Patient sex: M
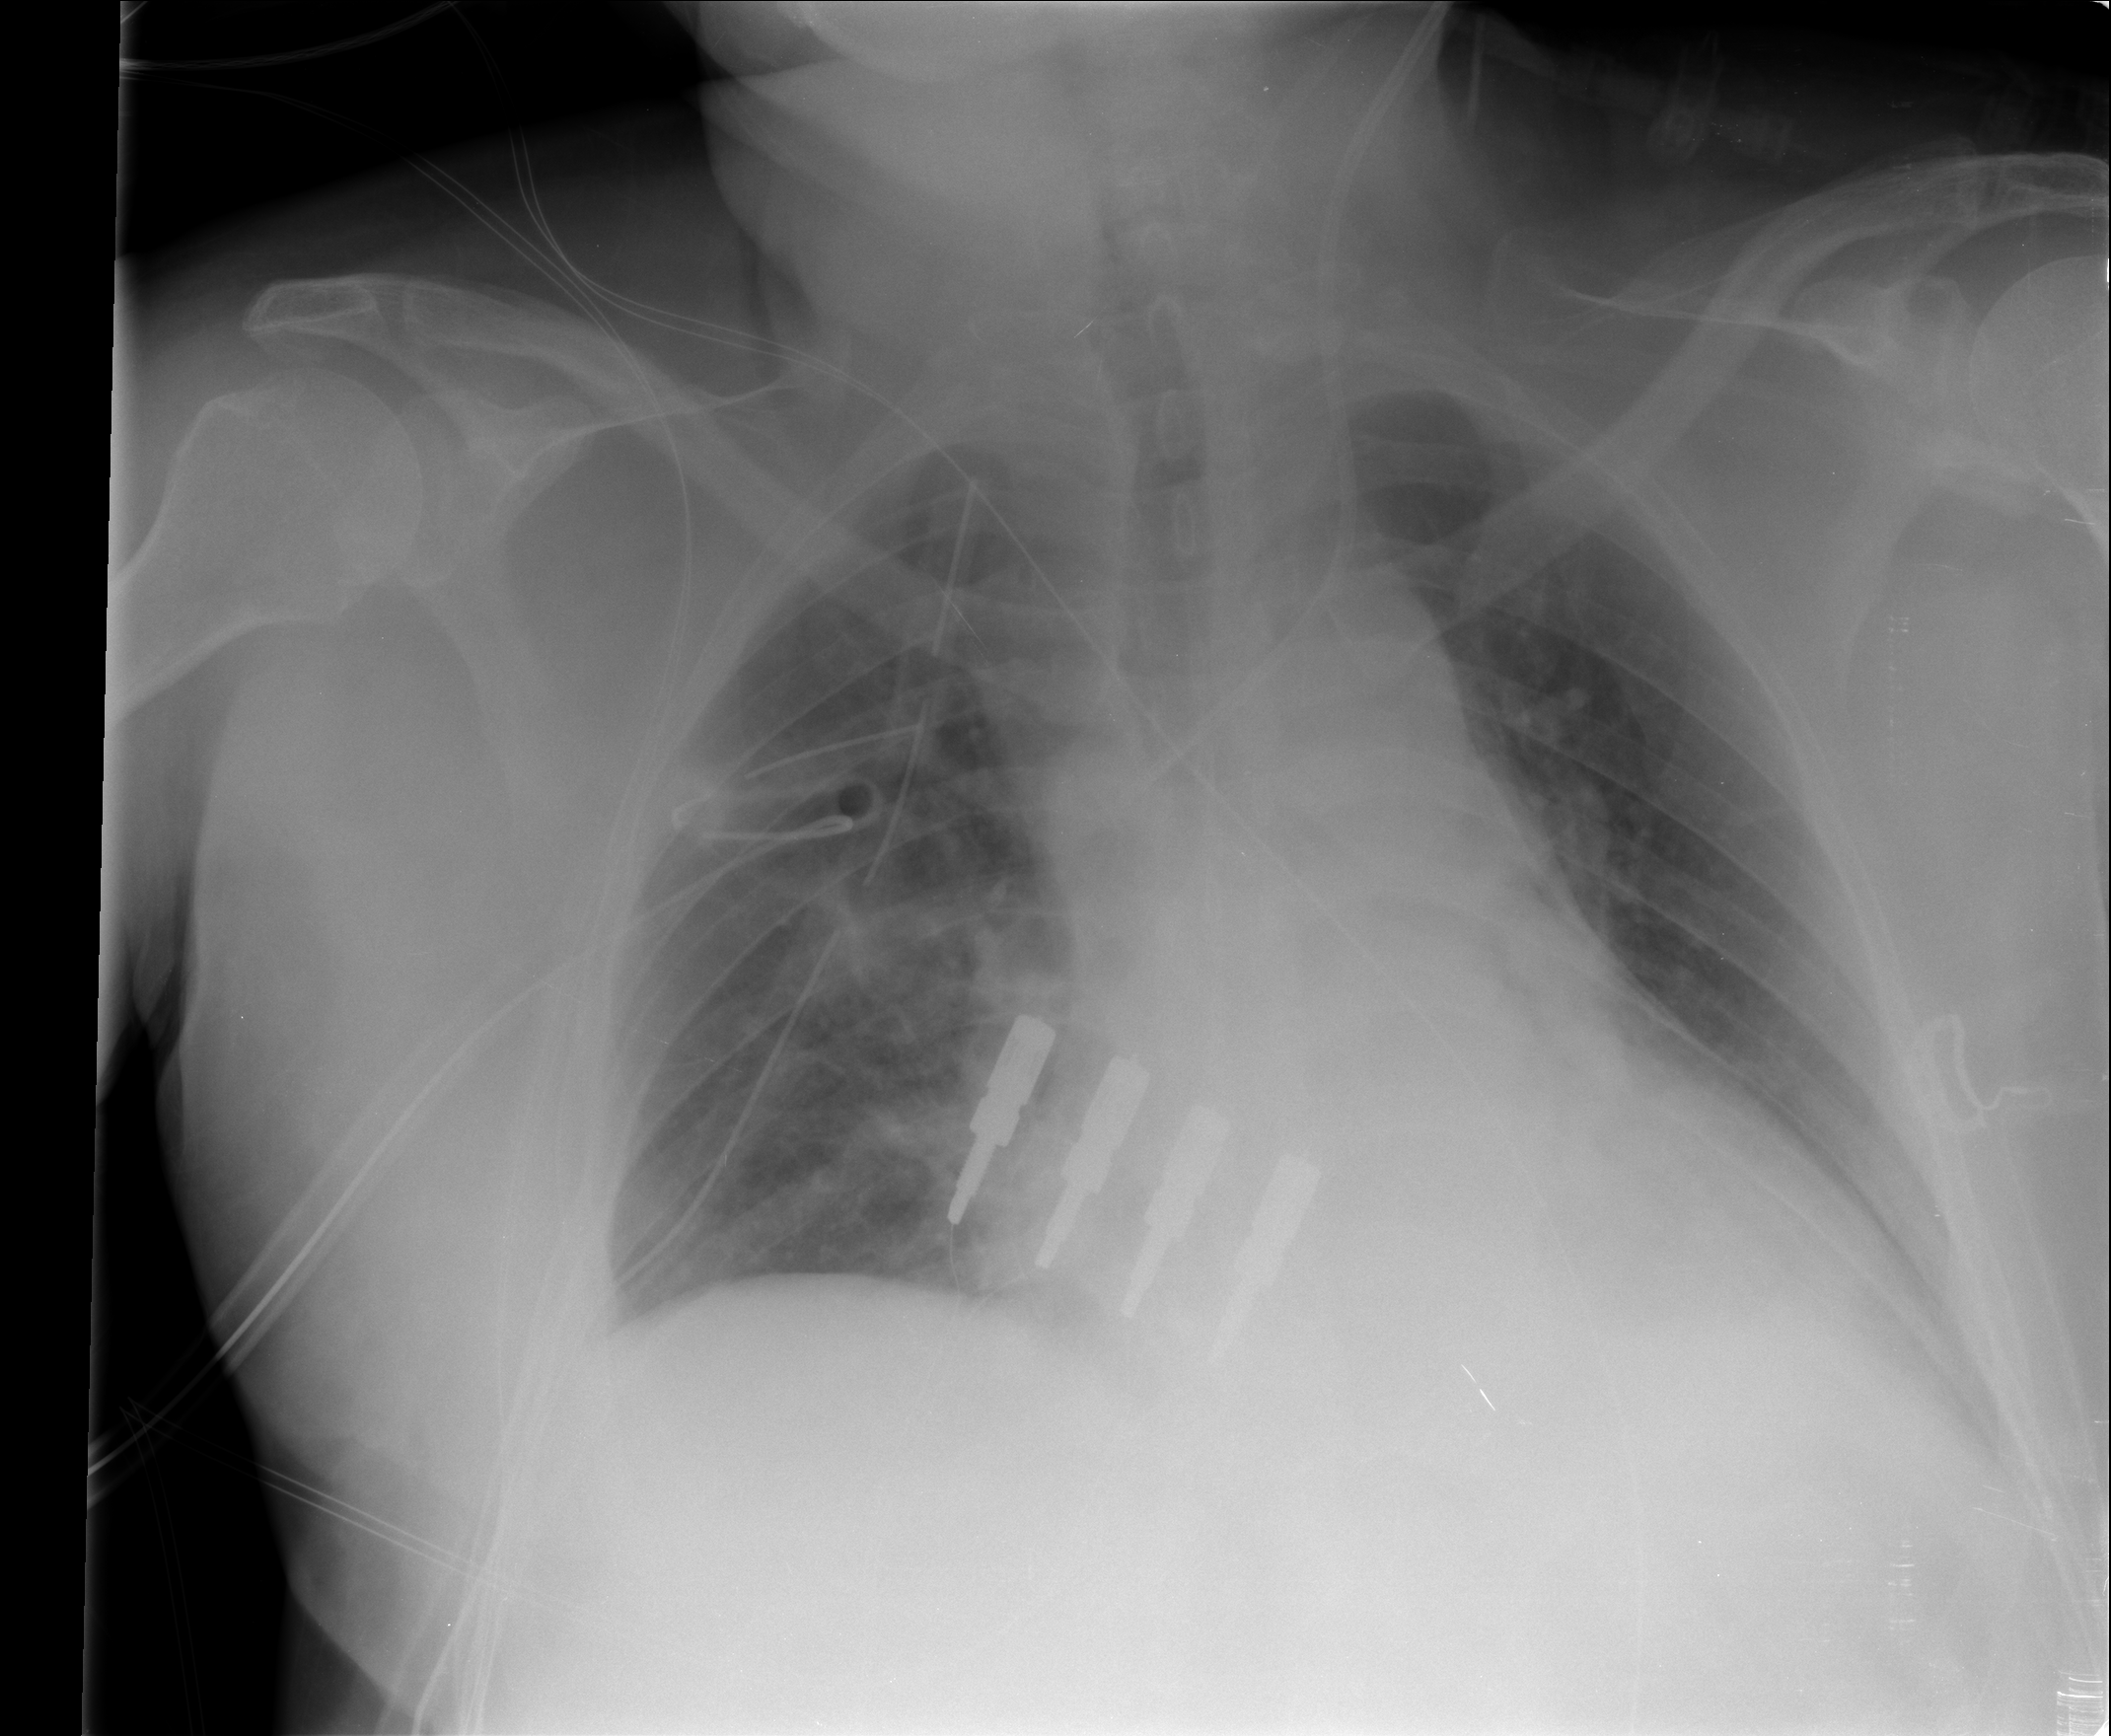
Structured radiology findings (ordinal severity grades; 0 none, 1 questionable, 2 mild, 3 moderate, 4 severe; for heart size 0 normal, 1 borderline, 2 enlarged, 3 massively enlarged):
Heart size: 0
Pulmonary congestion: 0
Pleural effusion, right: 1
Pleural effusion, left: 1
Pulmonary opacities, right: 0
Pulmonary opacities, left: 0
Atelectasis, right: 2
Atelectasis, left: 0